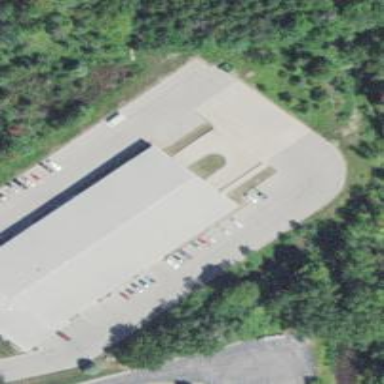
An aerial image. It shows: Building used as post depot.